Interaction volume radius: 5 \u00c5
Interaction volume height: 25 \u00c5
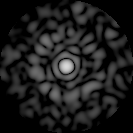
Disorder parameter: 0.8227